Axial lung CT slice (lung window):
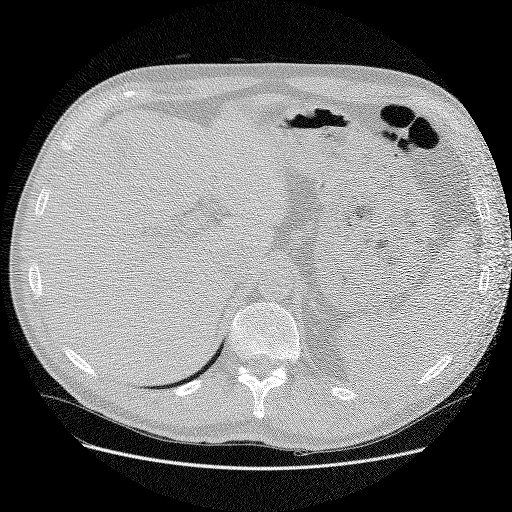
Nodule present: no